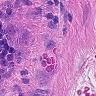
Metastatic tissue present: yes